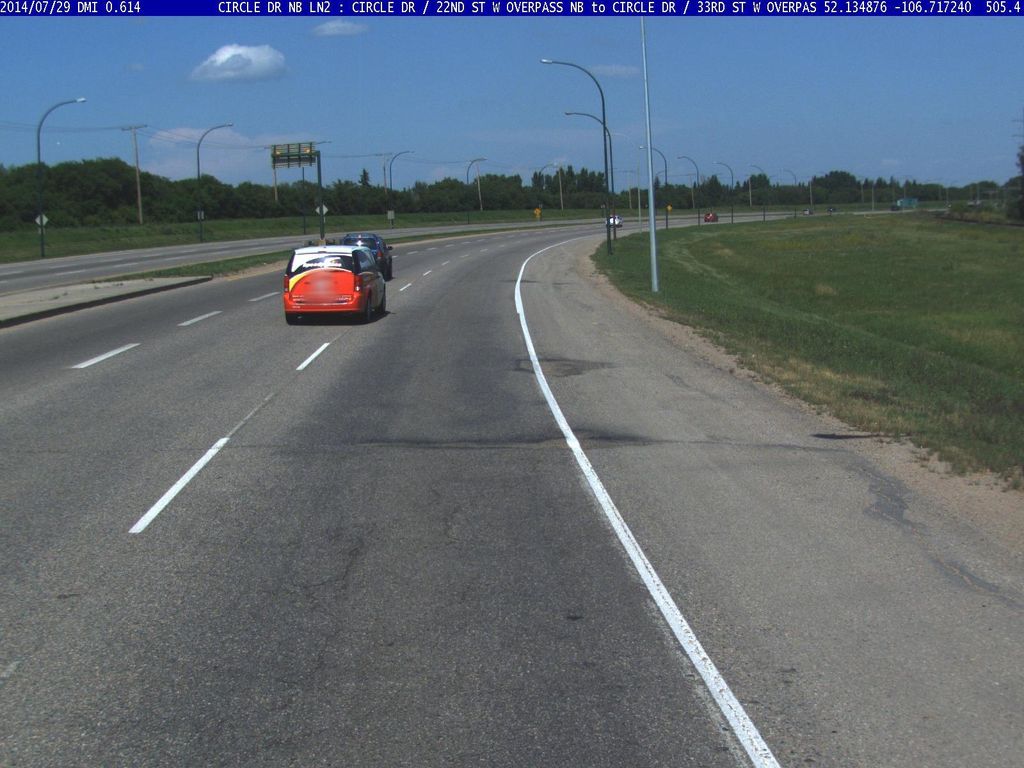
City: saskatoon